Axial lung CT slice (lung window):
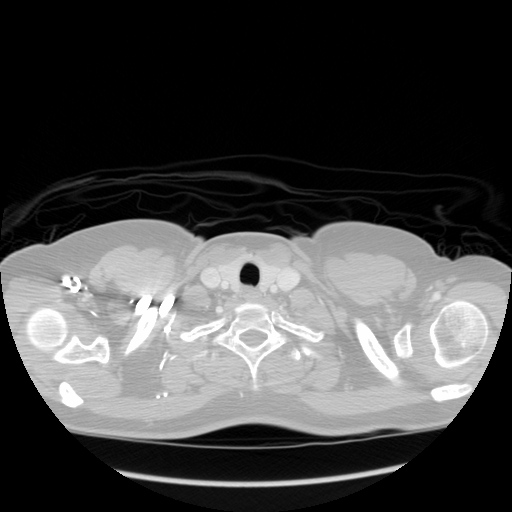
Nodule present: no